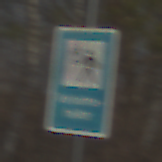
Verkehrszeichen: Verkehrshelfer
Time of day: MorningAfternoon
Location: Outdoor (Suburban)
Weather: PartlyCloudy
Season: NotSpecified
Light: Natural